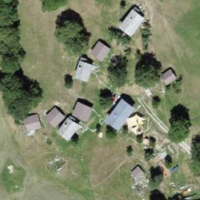
EUNIS habitat code: 32
Species observed at this site:
Clinopodium vulgare
Plantago major